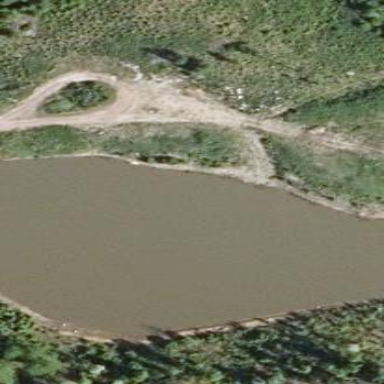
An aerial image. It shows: Pond with natural water.